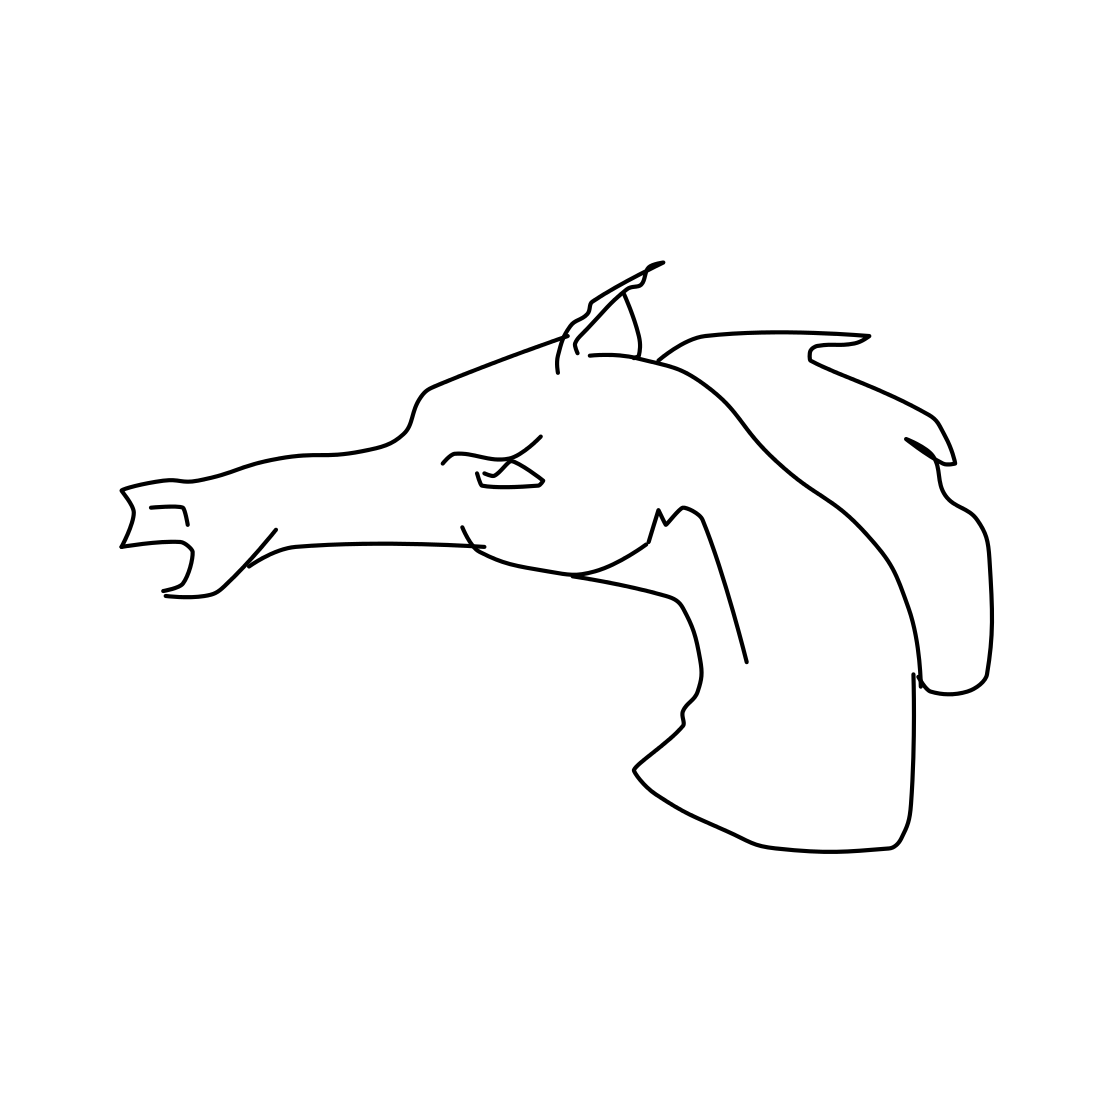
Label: horse